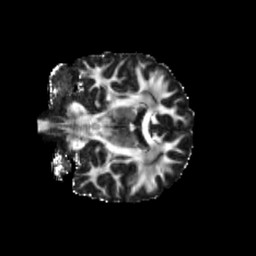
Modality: FA
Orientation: coronal
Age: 20
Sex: male
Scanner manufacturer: siemens
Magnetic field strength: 3 T
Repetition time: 3.23 s
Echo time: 0.0892 s